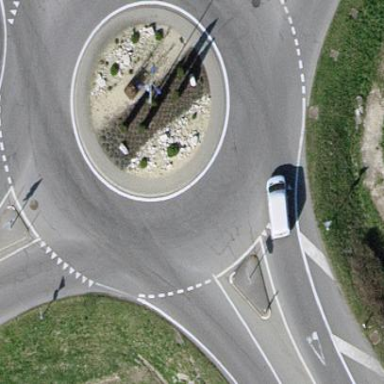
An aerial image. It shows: Secondary road around roundabout.